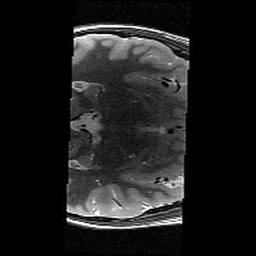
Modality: T2w
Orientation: axial
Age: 11
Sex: male
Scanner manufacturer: siemens
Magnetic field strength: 3 T
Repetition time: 9.23 s
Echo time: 0.067 s